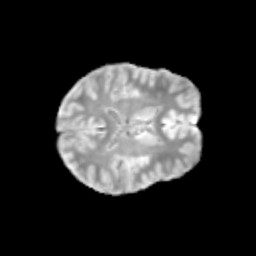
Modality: T2w
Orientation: axial
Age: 11
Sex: male
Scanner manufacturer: siemens
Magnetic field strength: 3 T
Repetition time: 3.8 s
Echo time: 0.07 s